Question: I've having trouble with the java.awt layout.
I've tried every single layout listed here : <URL> But didn't achieve what I wanted.
I've 2 JPanel. One with a fixed size. A second with the variable width. Both are on the same horizontal level and both have the same height.
The first should be stay at the left side of the JFrame, the second expand when width of the frame increases. There also should be a little gap between them, let's say 5px.
How would you do that ?
Thx.
Ps : There's a look a like example. On the left a panel with the 6 buttons stays on the left.
On the right the panel example when expanding the whole window.

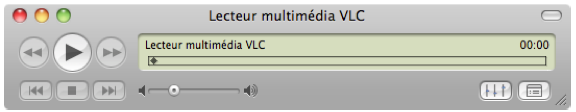
Answer: I'd suggest a either <URL>.